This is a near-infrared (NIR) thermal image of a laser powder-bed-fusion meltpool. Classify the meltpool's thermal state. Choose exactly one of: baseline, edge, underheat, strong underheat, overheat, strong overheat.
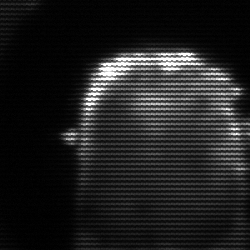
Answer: baseline